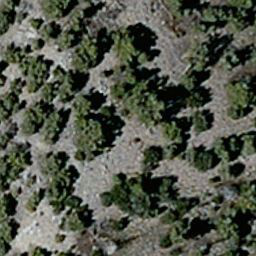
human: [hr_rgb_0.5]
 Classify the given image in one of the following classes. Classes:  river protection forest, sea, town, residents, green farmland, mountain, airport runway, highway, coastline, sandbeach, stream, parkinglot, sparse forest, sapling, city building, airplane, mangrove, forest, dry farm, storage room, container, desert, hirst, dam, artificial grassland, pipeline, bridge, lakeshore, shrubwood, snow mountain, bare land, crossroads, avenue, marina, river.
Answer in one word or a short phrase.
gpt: sparse forest